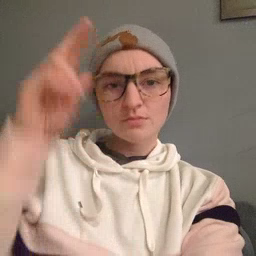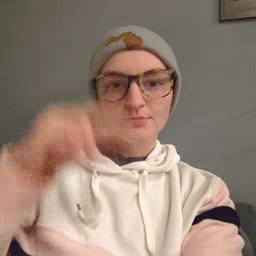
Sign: uncle